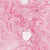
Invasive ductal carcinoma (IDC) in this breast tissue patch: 0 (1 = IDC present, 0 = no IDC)